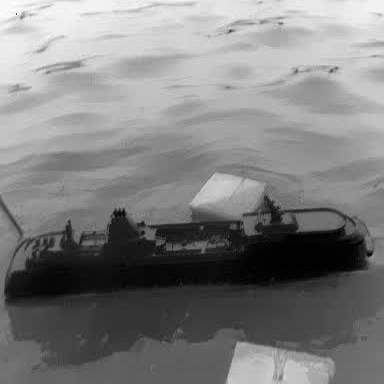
There is a container_ship in the infrared image.